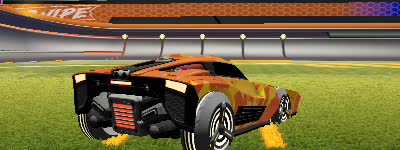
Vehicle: breakout